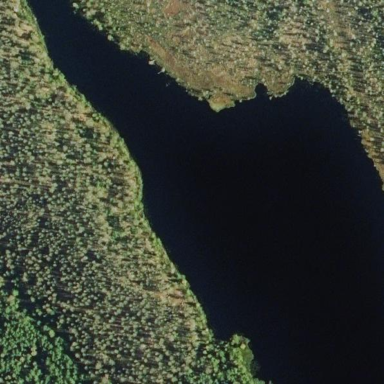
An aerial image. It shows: Beautiful lake surrounded by nature.